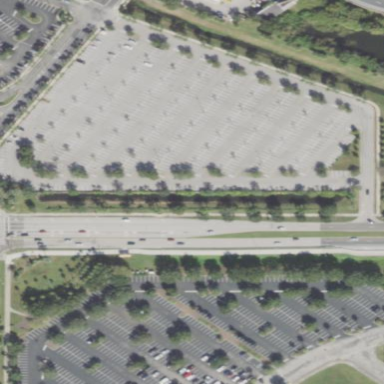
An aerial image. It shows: Parking area with surface.